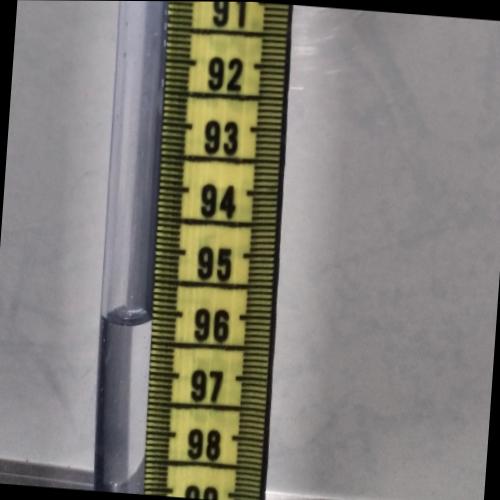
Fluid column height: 96.1 cm